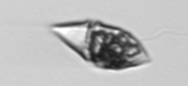
Label: Amphidinium